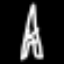
Label: The Eiffel Tower